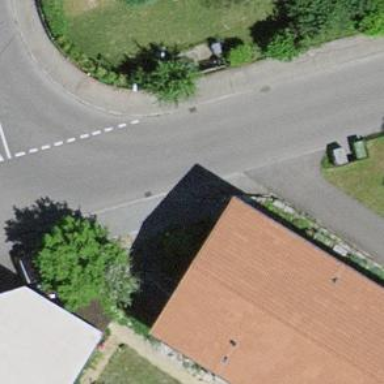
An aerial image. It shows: Zebra crossing on the road.